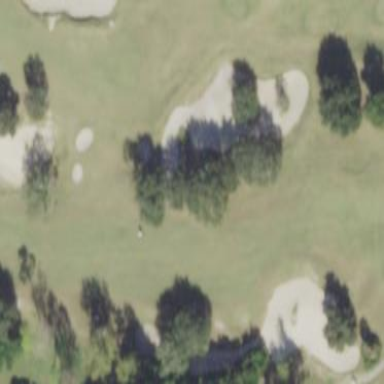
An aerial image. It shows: Grassy area designated as golf fairway.